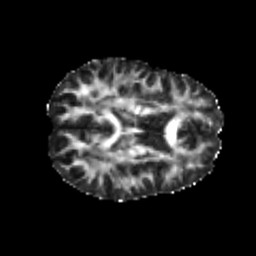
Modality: FA
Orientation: axial
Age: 25
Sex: male
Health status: healthy
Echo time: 0.074 s